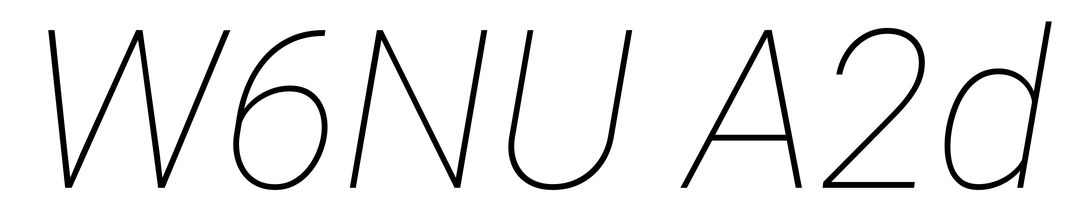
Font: Roboto-Italic_Thin_Italic